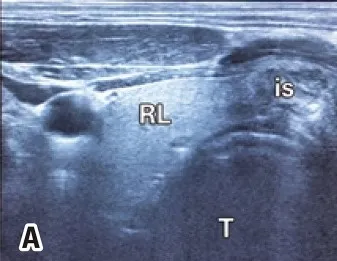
Neck ultrasound of the patient. (A) Axial ultrasound image of thyroid right lobe and isthmus of the patient.
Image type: radiology (ultrasound)